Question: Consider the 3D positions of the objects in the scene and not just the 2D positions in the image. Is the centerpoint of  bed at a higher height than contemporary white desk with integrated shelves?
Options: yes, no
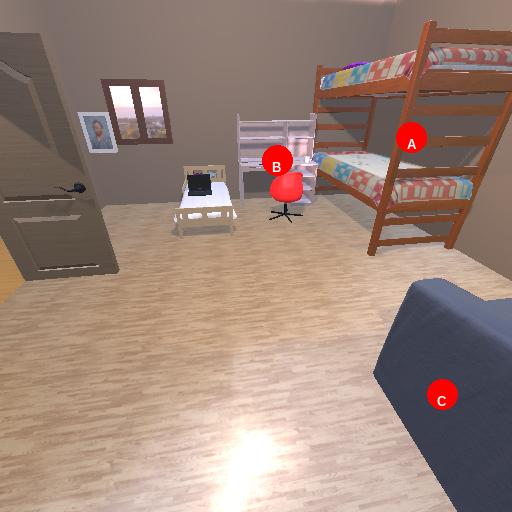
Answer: yes